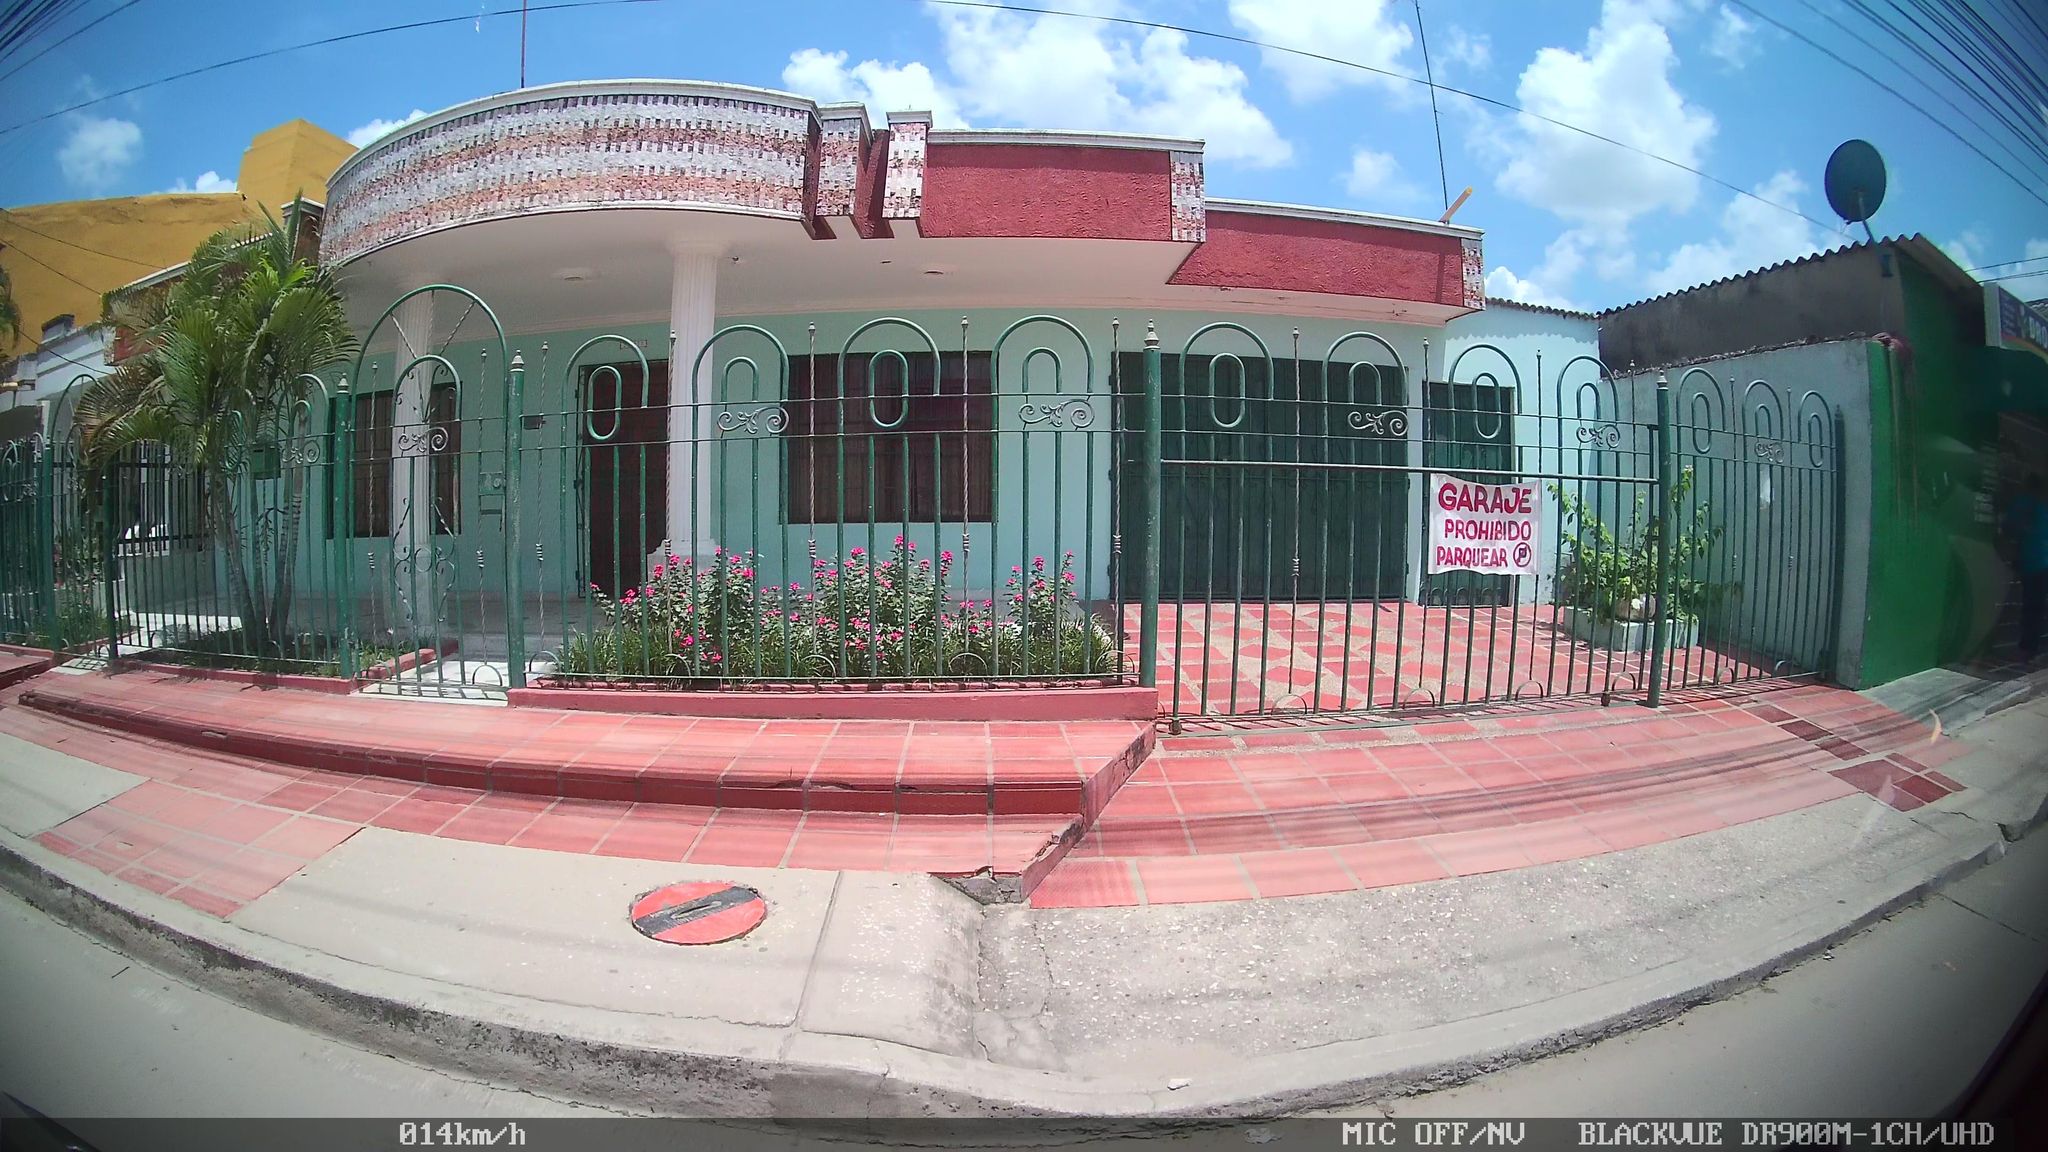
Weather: clear
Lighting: day
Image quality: good
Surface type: driving surface
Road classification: secondary
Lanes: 2.0
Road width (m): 8.0
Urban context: dense urban cluster
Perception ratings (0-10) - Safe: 1.71, Lively: 7.44, Beautiful: 4.14, Boring: 1.84, Depressing: 5.86, Wealthy: 2.09